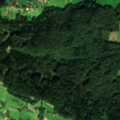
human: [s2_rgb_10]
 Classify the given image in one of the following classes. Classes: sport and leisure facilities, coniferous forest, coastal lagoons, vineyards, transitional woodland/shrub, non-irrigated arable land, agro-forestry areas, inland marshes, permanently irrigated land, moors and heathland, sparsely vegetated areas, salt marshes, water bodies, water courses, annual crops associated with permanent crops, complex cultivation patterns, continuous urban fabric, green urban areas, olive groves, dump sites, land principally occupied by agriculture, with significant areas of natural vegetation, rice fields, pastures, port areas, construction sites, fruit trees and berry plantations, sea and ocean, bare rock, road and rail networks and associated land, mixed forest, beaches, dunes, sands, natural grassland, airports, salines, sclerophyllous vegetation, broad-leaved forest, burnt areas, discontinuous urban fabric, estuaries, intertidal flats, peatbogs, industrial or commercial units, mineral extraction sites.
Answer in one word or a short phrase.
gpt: pastures, complex cultivation patterns, broad-leaved forest, mixed forest